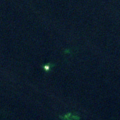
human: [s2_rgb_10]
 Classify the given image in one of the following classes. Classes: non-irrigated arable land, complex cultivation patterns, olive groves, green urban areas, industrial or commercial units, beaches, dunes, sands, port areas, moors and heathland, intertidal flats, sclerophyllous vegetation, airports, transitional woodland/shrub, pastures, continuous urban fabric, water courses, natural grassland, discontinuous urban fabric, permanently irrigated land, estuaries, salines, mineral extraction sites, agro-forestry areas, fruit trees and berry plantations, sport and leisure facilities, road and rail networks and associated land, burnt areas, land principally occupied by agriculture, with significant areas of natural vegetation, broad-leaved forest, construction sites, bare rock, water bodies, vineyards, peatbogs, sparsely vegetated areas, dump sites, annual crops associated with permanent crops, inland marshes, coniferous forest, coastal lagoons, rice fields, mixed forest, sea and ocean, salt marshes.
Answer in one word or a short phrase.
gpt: sea and ocean